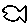
Label: fish